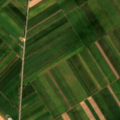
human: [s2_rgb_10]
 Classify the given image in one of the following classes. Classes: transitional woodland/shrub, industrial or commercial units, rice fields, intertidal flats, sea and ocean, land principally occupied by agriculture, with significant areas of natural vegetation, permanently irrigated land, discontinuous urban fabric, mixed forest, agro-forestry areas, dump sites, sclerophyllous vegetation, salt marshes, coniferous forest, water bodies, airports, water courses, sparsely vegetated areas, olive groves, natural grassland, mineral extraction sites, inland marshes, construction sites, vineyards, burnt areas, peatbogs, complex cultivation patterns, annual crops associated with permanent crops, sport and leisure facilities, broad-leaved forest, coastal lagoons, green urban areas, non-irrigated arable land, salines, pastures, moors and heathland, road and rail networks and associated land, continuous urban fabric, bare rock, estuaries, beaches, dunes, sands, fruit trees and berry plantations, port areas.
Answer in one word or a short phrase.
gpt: non-irrigated arable land